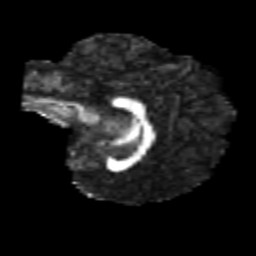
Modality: FA
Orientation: sagittal
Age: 20
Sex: female
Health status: healthy